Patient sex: M
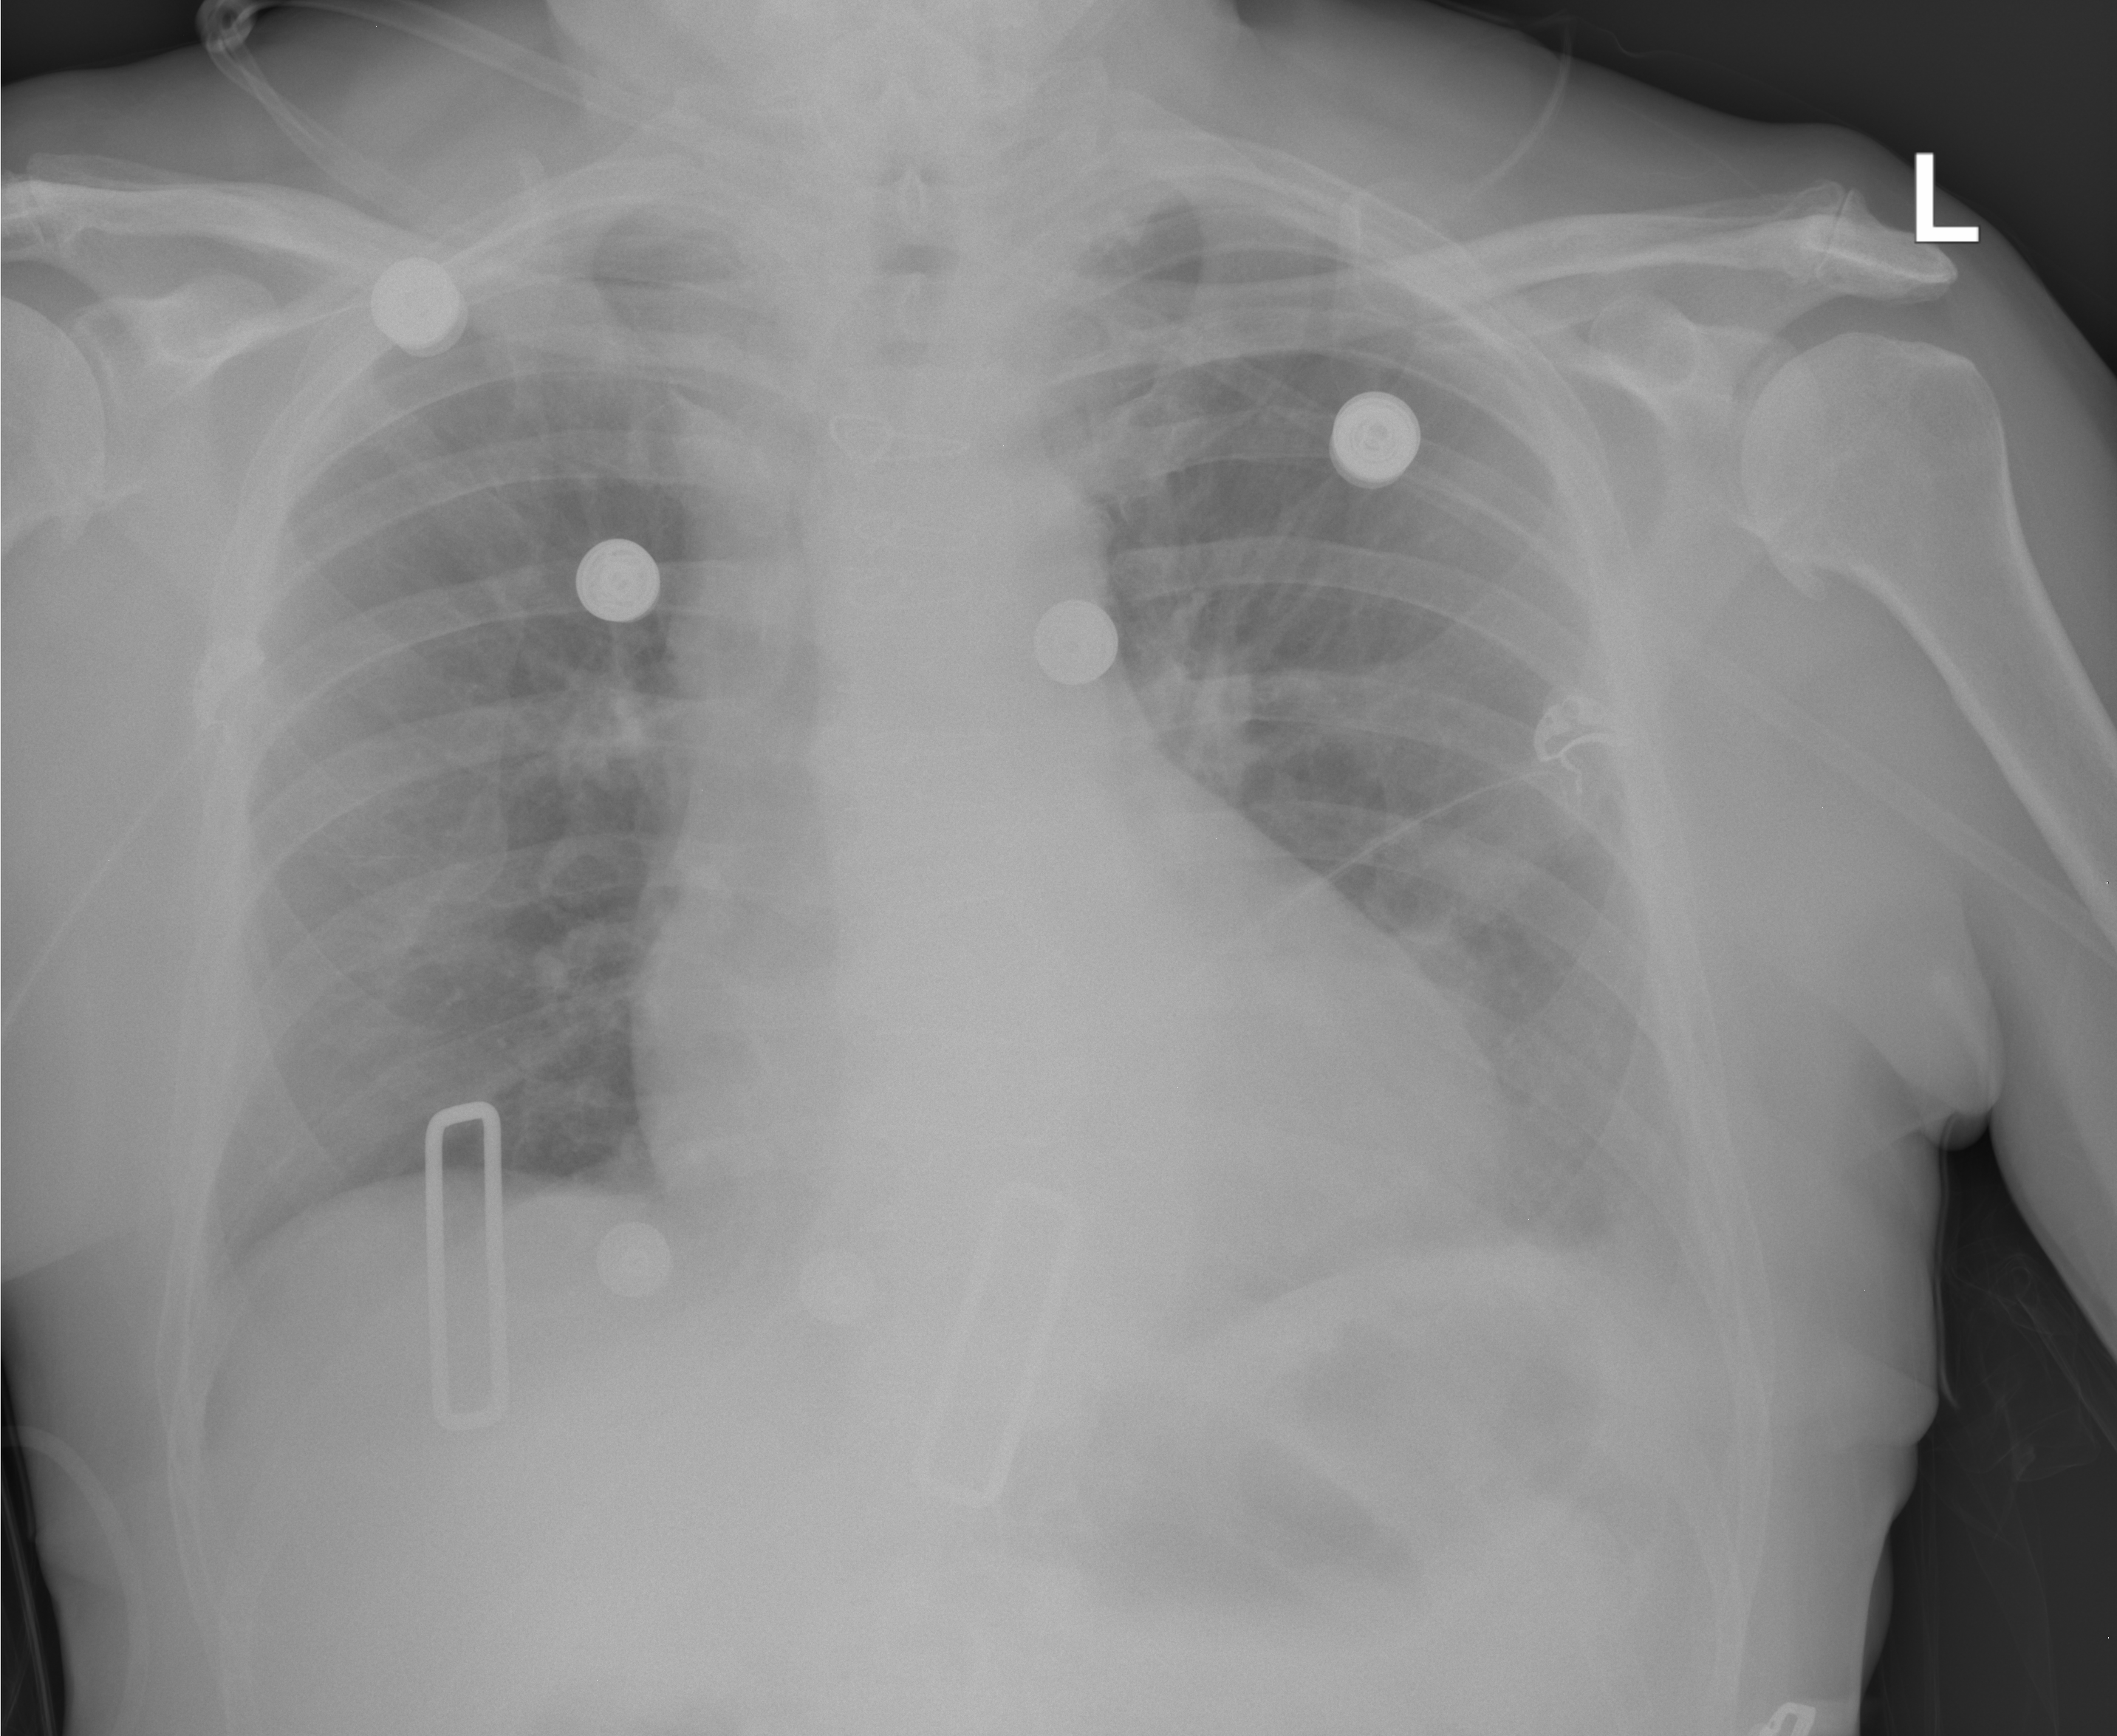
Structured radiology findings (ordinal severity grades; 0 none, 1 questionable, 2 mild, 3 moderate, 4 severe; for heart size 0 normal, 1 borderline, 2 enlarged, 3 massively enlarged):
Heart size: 2
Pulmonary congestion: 1
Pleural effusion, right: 0
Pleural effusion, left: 2
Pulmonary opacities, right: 0
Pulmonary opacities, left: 0
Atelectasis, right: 2
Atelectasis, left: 2